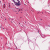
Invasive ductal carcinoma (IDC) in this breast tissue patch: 0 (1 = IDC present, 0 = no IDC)